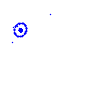
Particle: pion